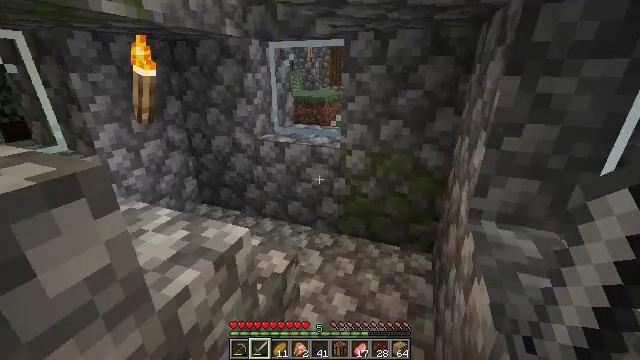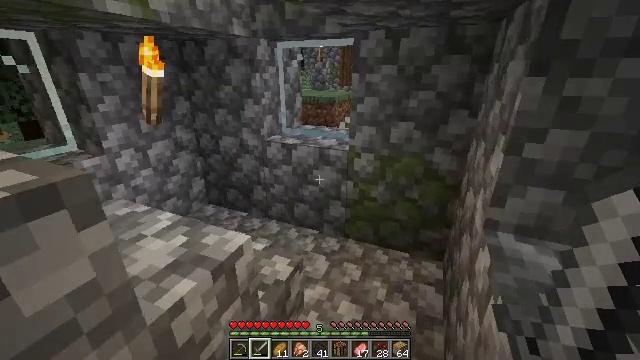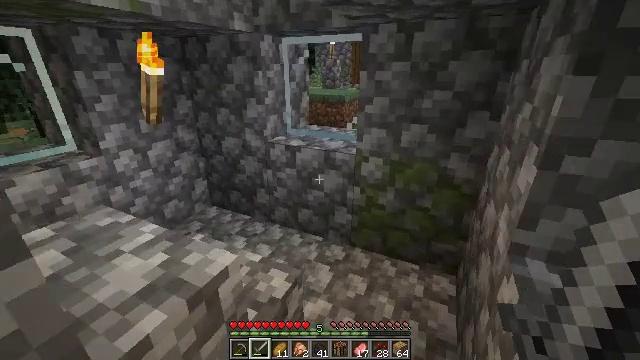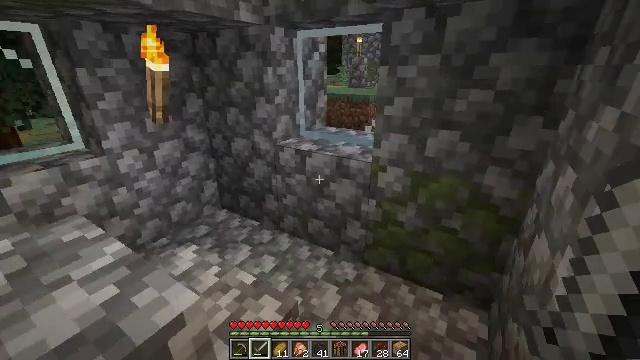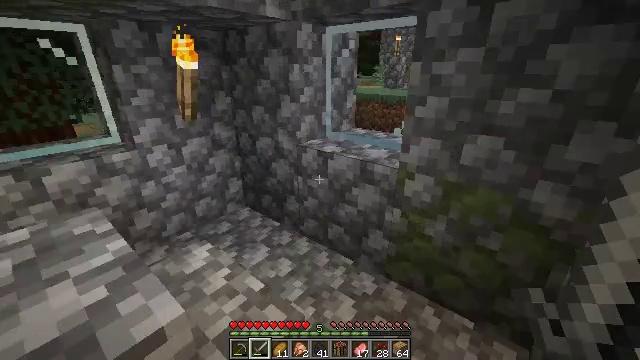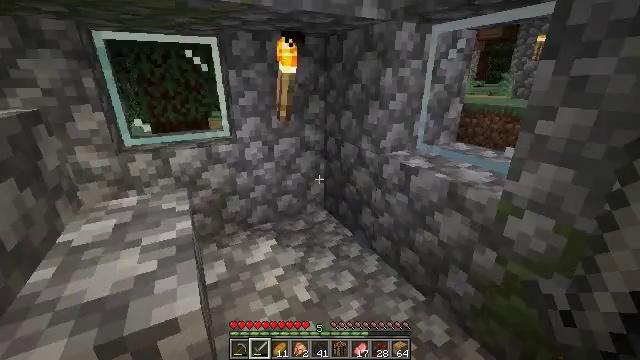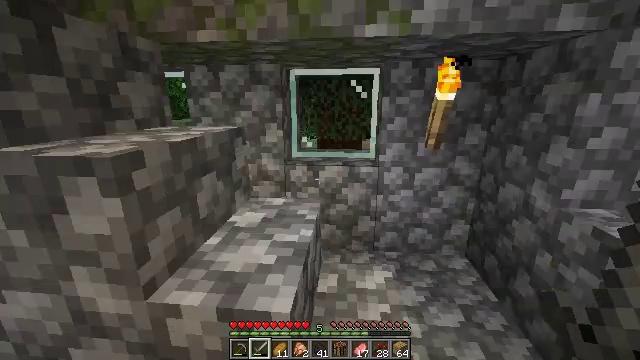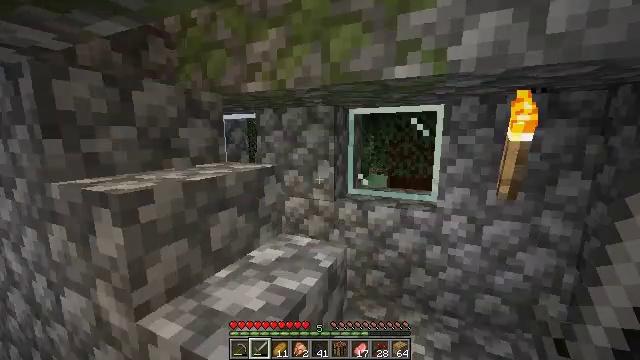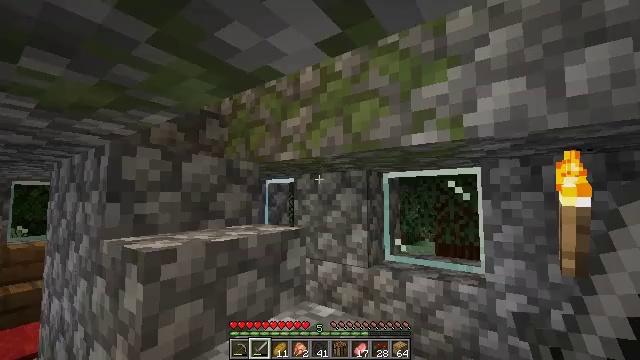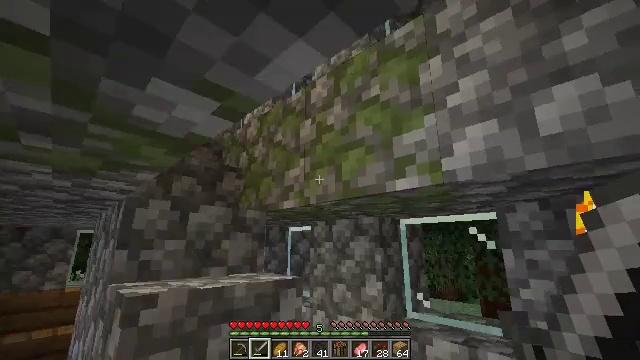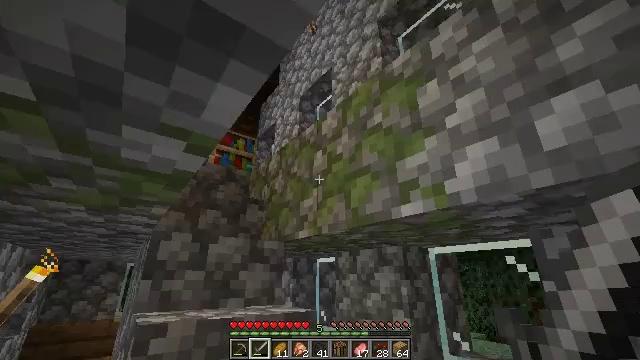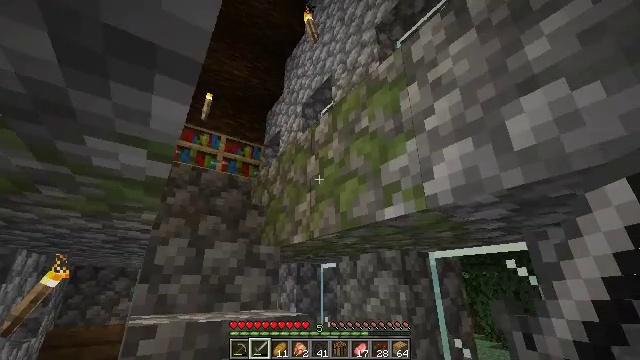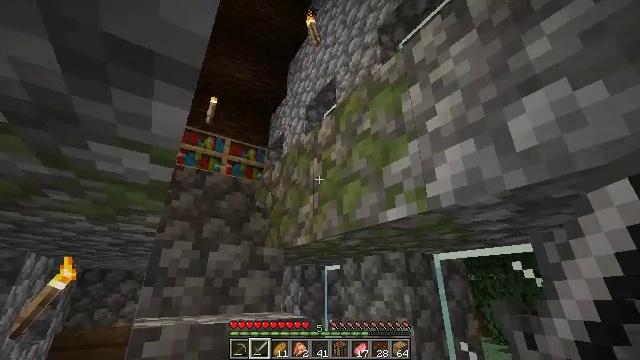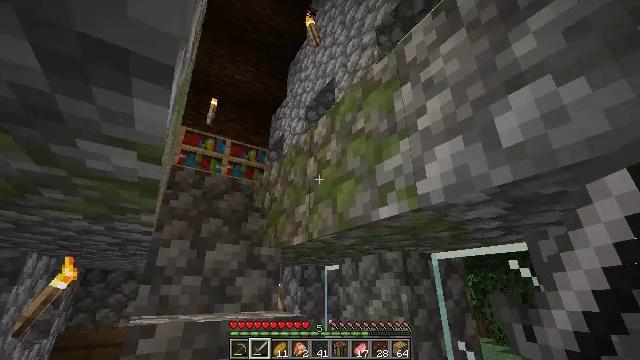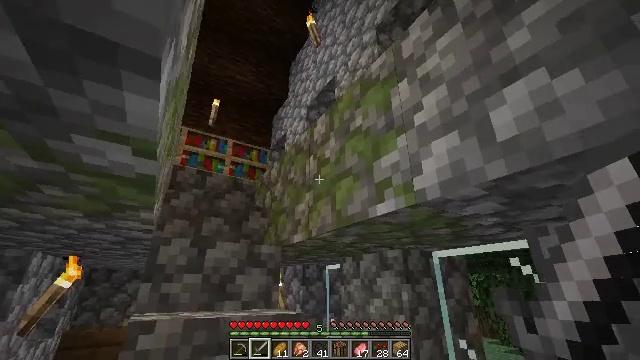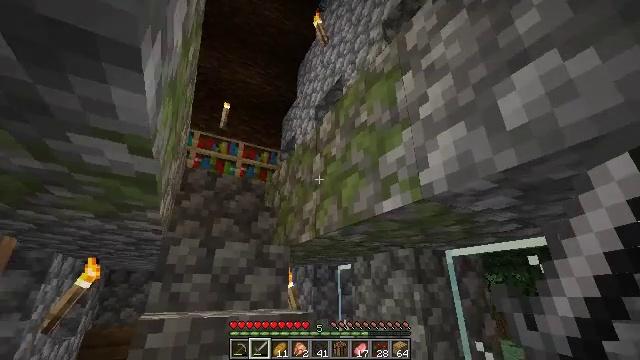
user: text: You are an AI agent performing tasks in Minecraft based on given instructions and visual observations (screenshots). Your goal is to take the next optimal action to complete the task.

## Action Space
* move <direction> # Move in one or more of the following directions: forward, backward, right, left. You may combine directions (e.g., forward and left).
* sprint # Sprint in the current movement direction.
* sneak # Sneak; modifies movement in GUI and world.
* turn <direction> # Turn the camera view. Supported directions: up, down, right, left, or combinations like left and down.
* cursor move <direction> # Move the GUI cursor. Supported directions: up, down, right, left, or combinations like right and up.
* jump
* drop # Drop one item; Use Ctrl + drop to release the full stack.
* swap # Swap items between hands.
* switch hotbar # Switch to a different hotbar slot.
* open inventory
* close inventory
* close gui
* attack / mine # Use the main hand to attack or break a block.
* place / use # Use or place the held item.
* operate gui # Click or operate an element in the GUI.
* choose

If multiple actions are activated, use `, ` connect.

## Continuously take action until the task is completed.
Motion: motion action
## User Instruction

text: Mine the purple bed.
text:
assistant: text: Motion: move forward and move right, turn left
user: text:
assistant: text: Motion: move forward and move right, turn left
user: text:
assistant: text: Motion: move forward and move right, turn left
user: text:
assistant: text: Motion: move forward and move right, turn left
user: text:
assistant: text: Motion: move forward and move right, turn left and up
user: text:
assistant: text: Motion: move forward and move right, turn left and up
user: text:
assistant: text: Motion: move right, turn left and up
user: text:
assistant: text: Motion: move right, turn left and up
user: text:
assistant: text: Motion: move right, turn left and up
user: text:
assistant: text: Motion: move right, turn left and up
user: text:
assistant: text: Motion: turn left and up
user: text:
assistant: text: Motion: turn left
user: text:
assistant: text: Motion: no_op
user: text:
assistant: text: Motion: no_op
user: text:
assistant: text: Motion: move right, turn left
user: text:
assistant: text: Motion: move right, turn left and up
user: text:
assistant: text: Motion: turn left and up
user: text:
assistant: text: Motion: turn left and up
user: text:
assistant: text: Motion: turn left
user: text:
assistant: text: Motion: turn left
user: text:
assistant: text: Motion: no_op
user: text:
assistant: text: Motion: turn left
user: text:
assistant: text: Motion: move forward, turn left
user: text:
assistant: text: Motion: move forward, turn left and down
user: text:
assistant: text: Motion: move forward, turn left
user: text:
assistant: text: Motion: move forward
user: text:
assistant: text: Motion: move forward, turn down
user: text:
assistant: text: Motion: move forward, turn down
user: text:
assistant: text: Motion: move forward, turn left and down
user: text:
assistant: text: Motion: move forward, turn down